Interaction volume radius: 5 \u00c5
Interaction volume height: 10 \u00c5
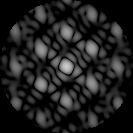
Disorder parameter: 0.2669